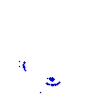
Particle: kaon